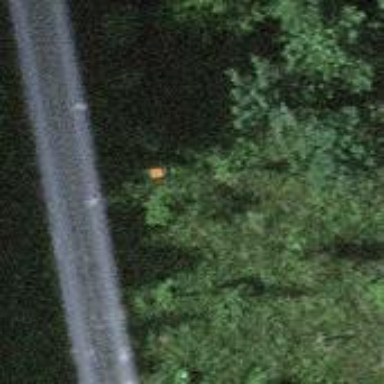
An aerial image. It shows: Orange aerial marker on pole.